Question: Without tinkering too much with my own CSS, Is there an attribute or configuration I can use to left align the text in a <URL> that is stretched a bit to fit a menu for example?
This is my current view
'''
<md-sidenav md-is-locked-open="$mdMedia('gt-md')" layout="column">
<md-toolbar>
<h1 class="md-toolbar-tools">
<a ng-href="/" layout="row" href="/">
<div class="docs-logotype">Material Design</div>
</a>
</h1>
</md-toolbar>
<md-content flex role="navigation" layout="column">
<md-button>Button1</md-button>
<md-button>Button2</md-button>
</md-content>
</md-sidenav>
<md-content flex layout="column">
<md-toolbar>
<div class="md-toolbar-tools">
<button class="md-icon-button md-button" aria-label="Settings">
<md-icon md-svg-icon="images/icons/menu.svg" aria-hidden="true"></md-icon>
<div class="md-ripple-container"></div>
</button>
<md-button>Button1</md-button> <!-- how to left align this text inside a stretched button -->
<md-button>Button2</md-button>
<span flex=""></span>
<md-button>Right side button</md-button>
<button class="md-icon-button md-button" aria-label="More">
<md-icon md-svg-icon="images/icons/more_vert.svg" aria-hidden="true"></md-icon>
<div class="md-ripple-container"></div>
</button>
</div>
</md-toolbar>
<md-content flex>
Some content !!
</md-content>
</md-content>
'''

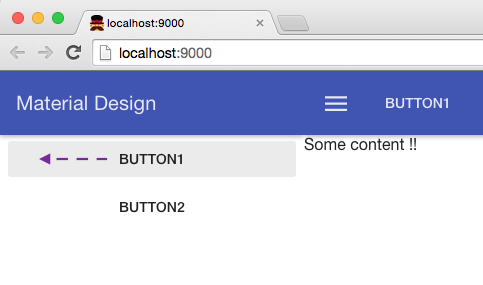
Answer: Use empty '<span>' tag with a 'flex' attribute, as shown below. You can even specify a value to the 'flex' attribute to get a more specific location.
'''
<div layout="row" layout-align="start center" flex>
<md-button>button 1 </md-button>
<span flex></span>
</div>
'''
If you just want to align text inside a button, try setting the 'style' attribute like this:
'''
<md-button style="text-align:left">button </md-button>
'''